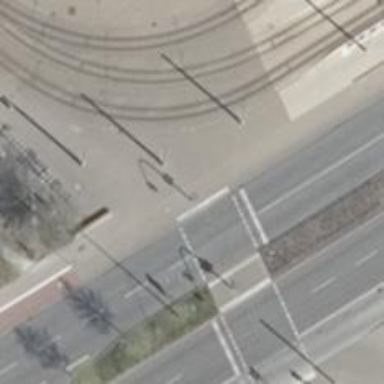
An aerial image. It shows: Road with traffic signals.